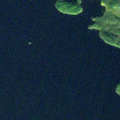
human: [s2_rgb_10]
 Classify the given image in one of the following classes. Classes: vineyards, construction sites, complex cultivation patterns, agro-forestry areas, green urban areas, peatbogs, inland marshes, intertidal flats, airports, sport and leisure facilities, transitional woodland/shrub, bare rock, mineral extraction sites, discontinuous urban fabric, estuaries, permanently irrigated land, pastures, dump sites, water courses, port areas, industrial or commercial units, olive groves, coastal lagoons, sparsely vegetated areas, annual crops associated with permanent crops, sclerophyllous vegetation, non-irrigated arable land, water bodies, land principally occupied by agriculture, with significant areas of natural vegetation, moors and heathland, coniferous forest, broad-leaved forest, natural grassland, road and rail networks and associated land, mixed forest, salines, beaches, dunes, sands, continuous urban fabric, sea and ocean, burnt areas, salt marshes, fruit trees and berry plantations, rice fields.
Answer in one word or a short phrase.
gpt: coniferous forest, water bodies